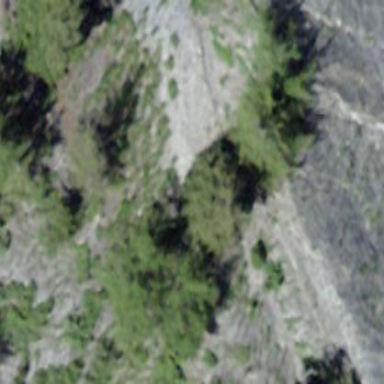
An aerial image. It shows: Forest area.